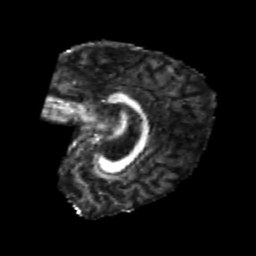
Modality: FA
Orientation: sagittal
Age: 20
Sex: female
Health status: healthy
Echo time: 0.074 s